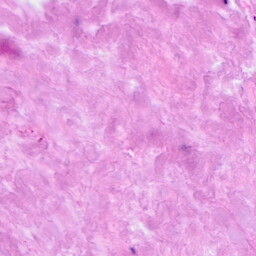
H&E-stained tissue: Breast